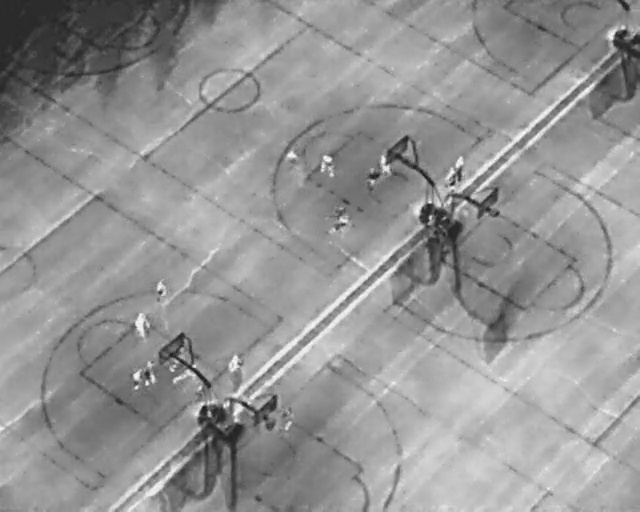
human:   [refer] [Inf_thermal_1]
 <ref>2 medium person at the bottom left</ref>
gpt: <box>[[19, 72, 23, 74, 2], [21, 71, 25, 73, 2]]</box>

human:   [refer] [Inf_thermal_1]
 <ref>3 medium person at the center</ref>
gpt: <box>[[56, 33, 59, 35, 2], [58, 30, 62, 32, 2], [44, 29, 47, 31, 2]]</box>

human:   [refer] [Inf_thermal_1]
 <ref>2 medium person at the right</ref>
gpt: <box>[[70, 31, 73, 33, 2], [68, 33, 72, 35, 2]]</box>